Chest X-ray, AP view. Patient: 51 years old, sex M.
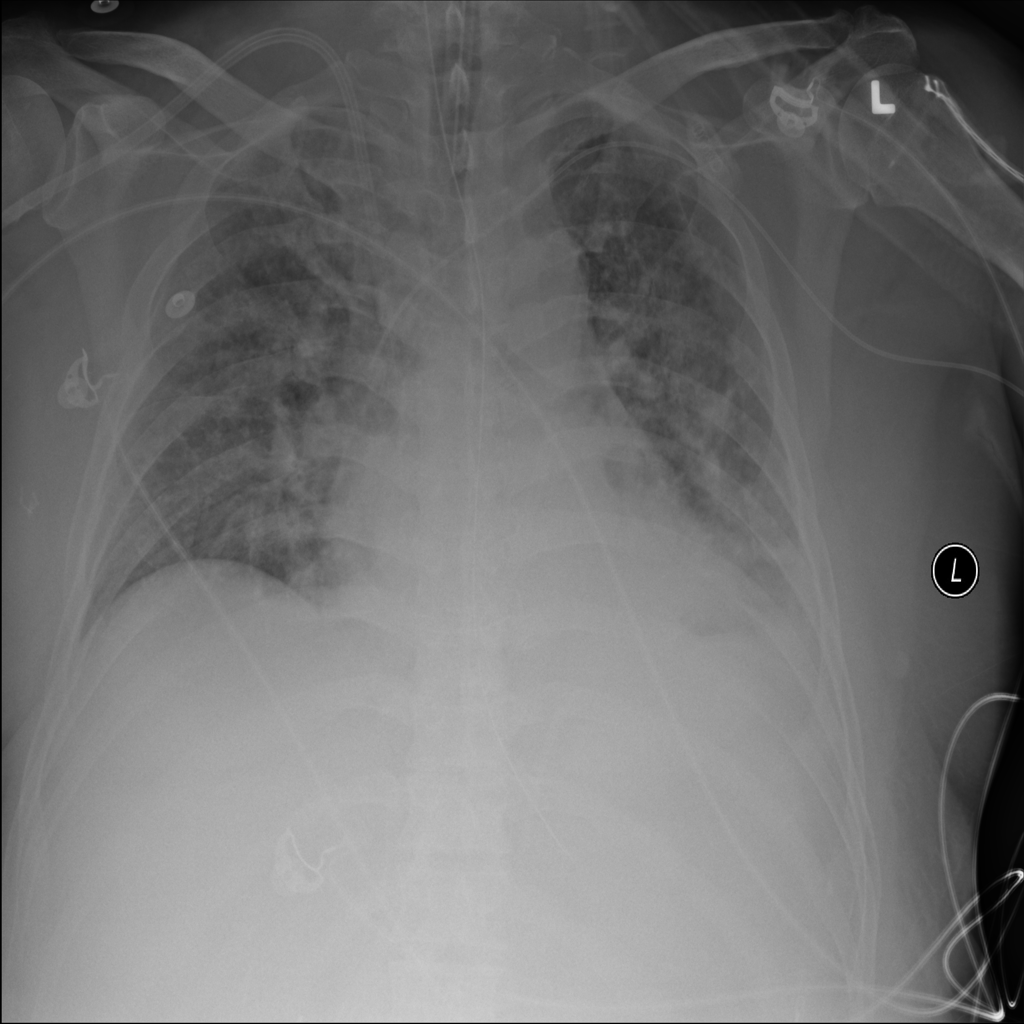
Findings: No Finding